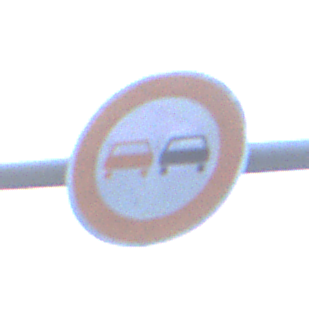
Verkehrszeichen: Ueberholverbot
Umgebung: Outdoor, Urban
Tageszeit: SunriseSunset
Wetter: PartlyCloudy
Licht: Natural
Jahreszeit: NotSpecified
Kontrast: LowContrast